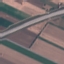
Land use / land cover: Highway